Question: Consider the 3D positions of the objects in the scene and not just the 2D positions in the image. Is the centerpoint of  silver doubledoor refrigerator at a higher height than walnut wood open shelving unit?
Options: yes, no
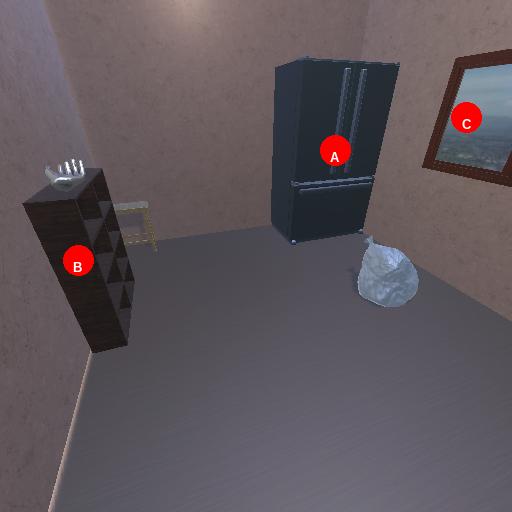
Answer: yes